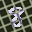
Label: 8